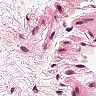
Metastatic tissue present: no